Interaction volume radius: 10 \u00c5
Interaction volume height: 20 \u00c5
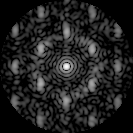
Disorder parameter: 0.5517